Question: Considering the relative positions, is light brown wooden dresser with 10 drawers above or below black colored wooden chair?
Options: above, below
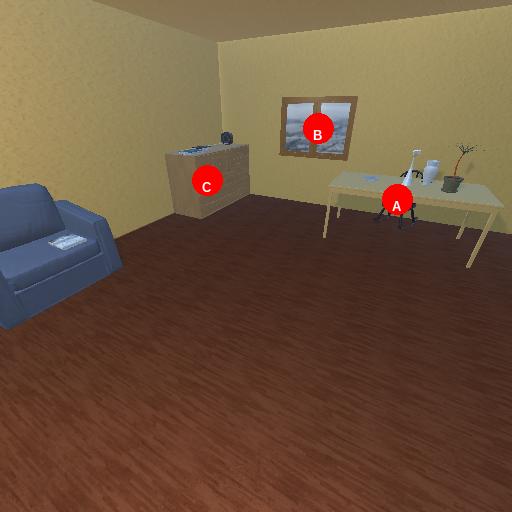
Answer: above